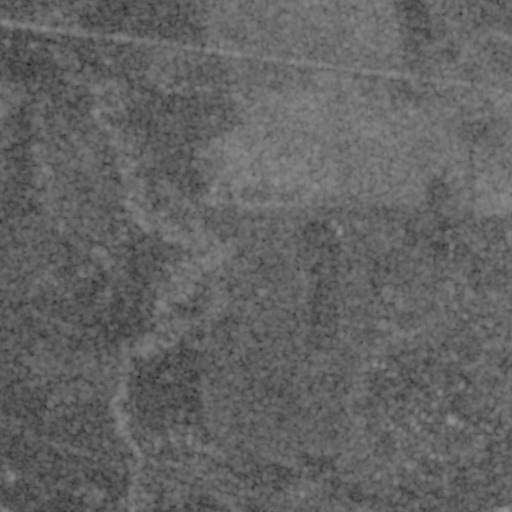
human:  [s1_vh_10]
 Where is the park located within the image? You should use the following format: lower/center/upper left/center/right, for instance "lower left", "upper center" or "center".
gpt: The park is located in the lower left of the image.
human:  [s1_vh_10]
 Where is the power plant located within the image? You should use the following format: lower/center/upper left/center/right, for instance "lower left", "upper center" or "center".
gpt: There is no power plant in the image.

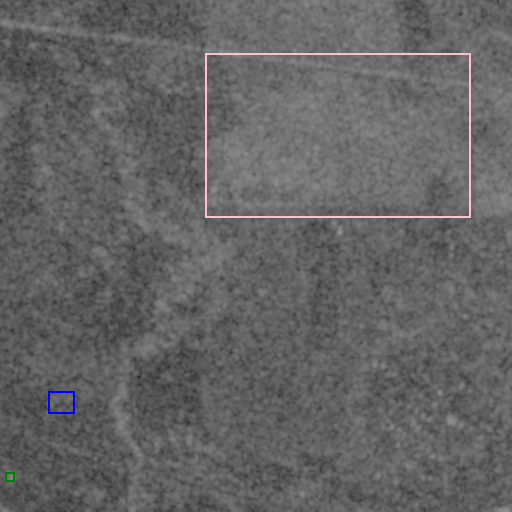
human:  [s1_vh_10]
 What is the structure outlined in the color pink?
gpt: The structure outlined in pink is a crop field.
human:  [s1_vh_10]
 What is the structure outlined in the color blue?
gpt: The structure outlined in blue is a park.
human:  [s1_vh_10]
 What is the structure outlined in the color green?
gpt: The structure outlined in green is a building.
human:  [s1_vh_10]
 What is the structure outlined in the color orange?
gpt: There is no orange outline.